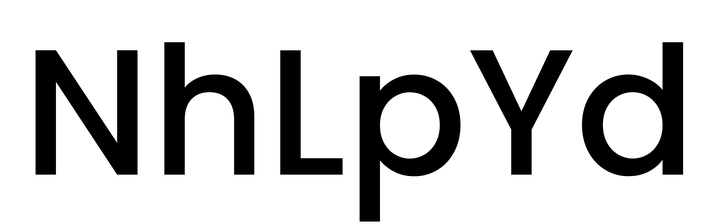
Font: Poppins-Medium